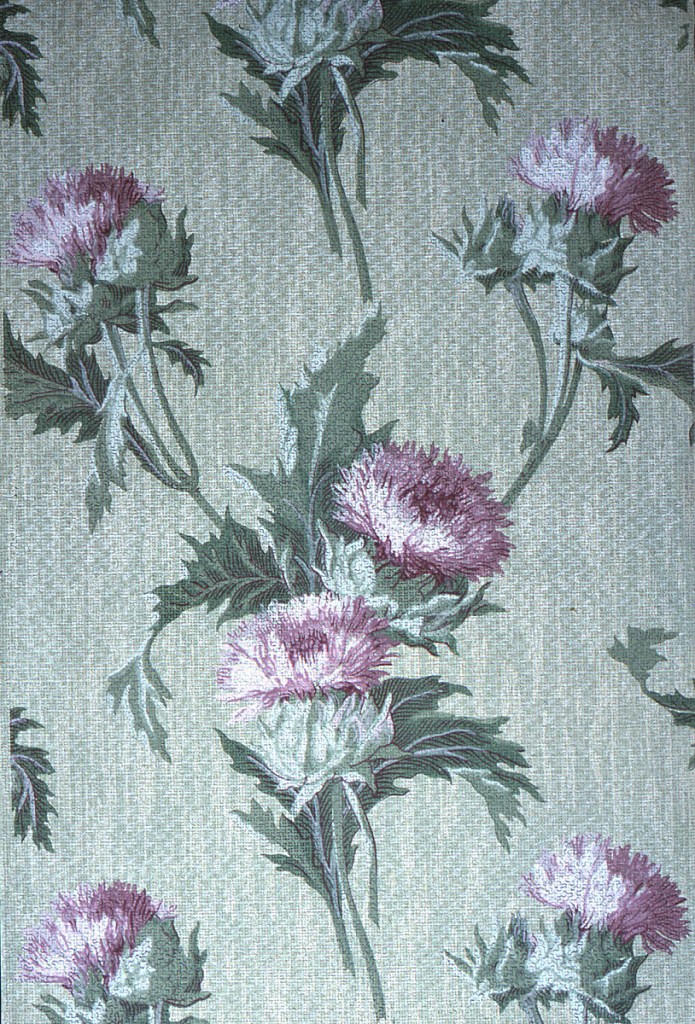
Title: Sidewall - sample
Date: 1906–08
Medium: Machine-printed
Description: Pink flowers on stems. Printed on mottled green background.